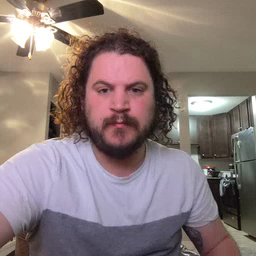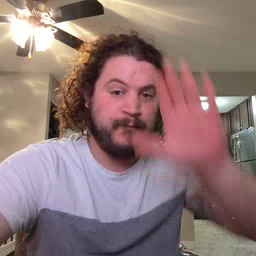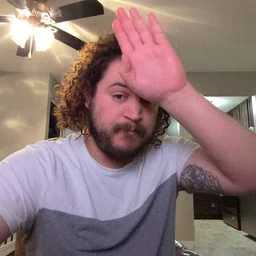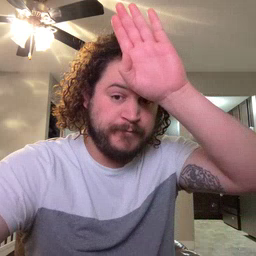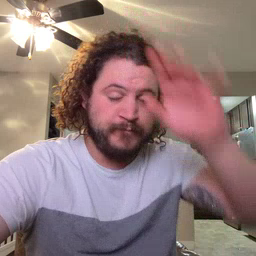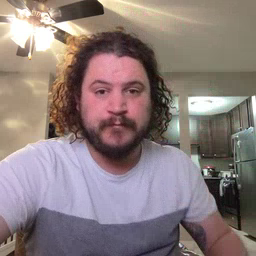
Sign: fireman